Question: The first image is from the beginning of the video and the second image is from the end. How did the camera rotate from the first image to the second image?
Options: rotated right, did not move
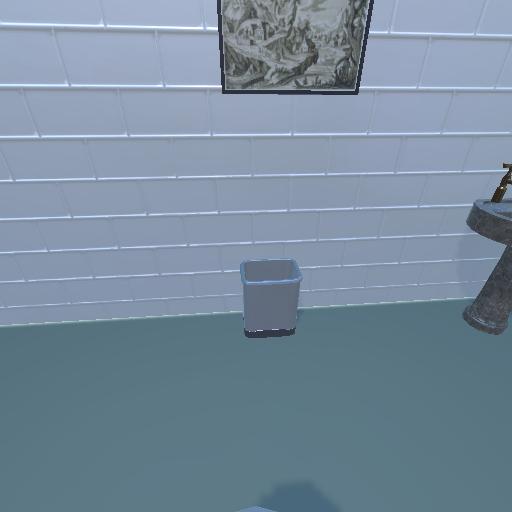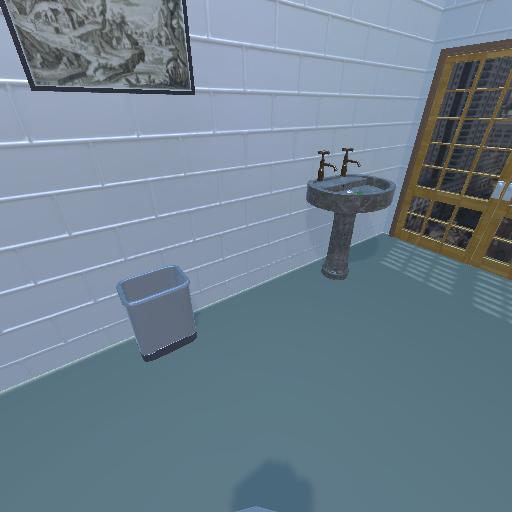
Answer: rotated right